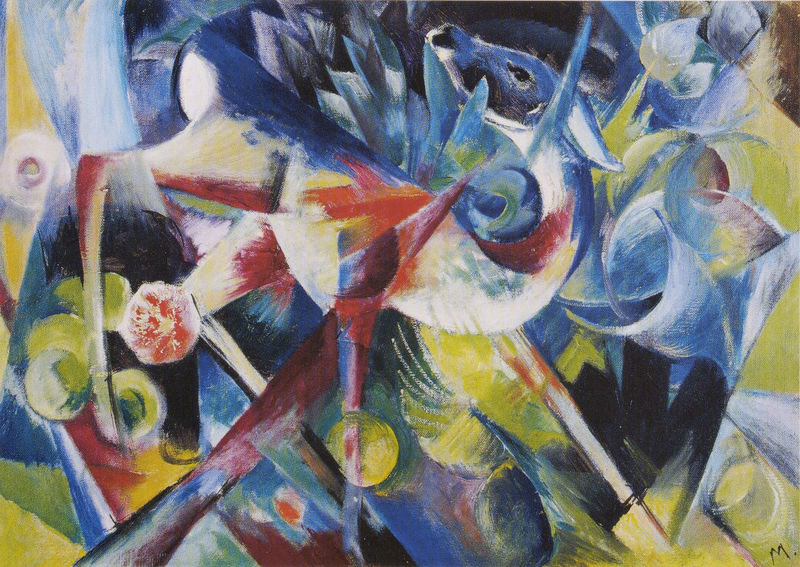
Titel: Reh im Blumengarten (Reh im Garten)
Künstler: Franz Marc
Standort: Bremen
Institution: Kunsthalle
Schlagwörter: blau, blätter, kopf, weiß, gelb, grün, komposition, kubismus, blume, blumen, braun, bunt, jahrhundertwende, ohr, orange, schwarz, rot, tier, tiere, expressionismus, gesicht, zerrissen, hals, signatur, felder, auge, blatt, wald, kreis, pferd, beine, fell, hufe, farbig, komplementär, abstrakt, berge, farben, farbe, formen, violett, linien, wild, blue, feathers, oil, red, white, women, black, expressionism, face, figures, green, modern, nose, painting, yellow, flowers, oil painting, pink, brown, plant, bauch, impressionisten, striche, abstrahiert, strahlen, lauf, kreise, macke, kunst, franz, gedreht, blat, geometrisch, hirsch, läufe, reh, flower, ear, head, nature, german, germany, trees, death, eyes, feet, zentrum, balu, forest, grass, light, plants, drehung, brush strokes, color, purple, bird, dog, expressionist, tail, geometrie, blauer reiter, tierkopf, zerbrochen, kuben, movement, spiral, swirl, abstract, bright, kandinsky, marc, bund, monet, spring, grundfarben, leaves, music, neck, zentriert, square, crystal, art, colorful, colors, colourful, colours, signature, artist, ears, geometric, franz marc, farbenfroh, splitter, abstrackt, abstrack, abstraction, angles, animal, balls, blaue reiter, blue rider, circle, circles, deer, dynamic, explosion, eye, form, forms, franz mark, futurism, gebrochen, initial, kandinski, legs, lines, mark, marx, max, motion, schneuze, shapes, shatter, simultaniety, spheres, war, floral, zersplittert, gewimmel, impressionist, brush, leaf, snout, shadows, cubism, ernst, buck, canvas, chagall, colour, paint, space, round, dance, body, pointy, collage, modern art, swirls, strokes, swirling, curves, sharp, leg, pastels, chaos, cube, triangle, triangles, dynamit, leafs, woods, fawn, fruits, blood, primary colors, shoot, shooting, spin, picaso, goblet, hunting, m, 20. jahrhundert, dear, hunt, shot, schulrealism, faun, fauvism, doe, vibrant, burgundy, marck, twentieth century, lefs, panic, calf, spikes, elk, primary, post-modern, bamboo, m., abstract art, loop, painting', vivid, kupka, whirl, marcke, prism, 20th c., frenzy, shards, illegal navigation, sircles, mc escher, hexagons, fractal, abastract, kangaroo, fen, kaminsky, veal, eimpressionistic, crystalline, crystals, letter m, blunt, blue and yellow, semicircles, sipkes, orbs, mack, fraktiert, primary colrs